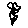
Label: flower